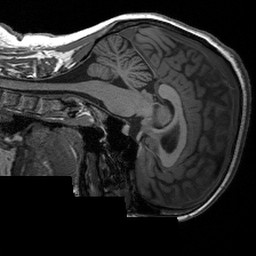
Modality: T1w
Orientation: sagittal
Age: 40
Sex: female
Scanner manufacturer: siemens
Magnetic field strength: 3 T
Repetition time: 2.3 s
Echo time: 0.00233 s